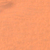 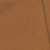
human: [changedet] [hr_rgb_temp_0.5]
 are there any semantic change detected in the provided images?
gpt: A vertical road appears in the desert.